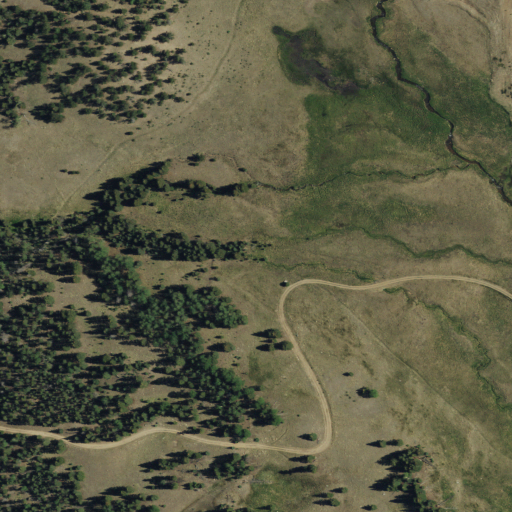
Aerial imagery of valley in New Mexico named Long Canyon containing shrub, deciduous forest, herbaceous wetlands, evergreen forest, woody wetlands, and grassland